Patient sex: M
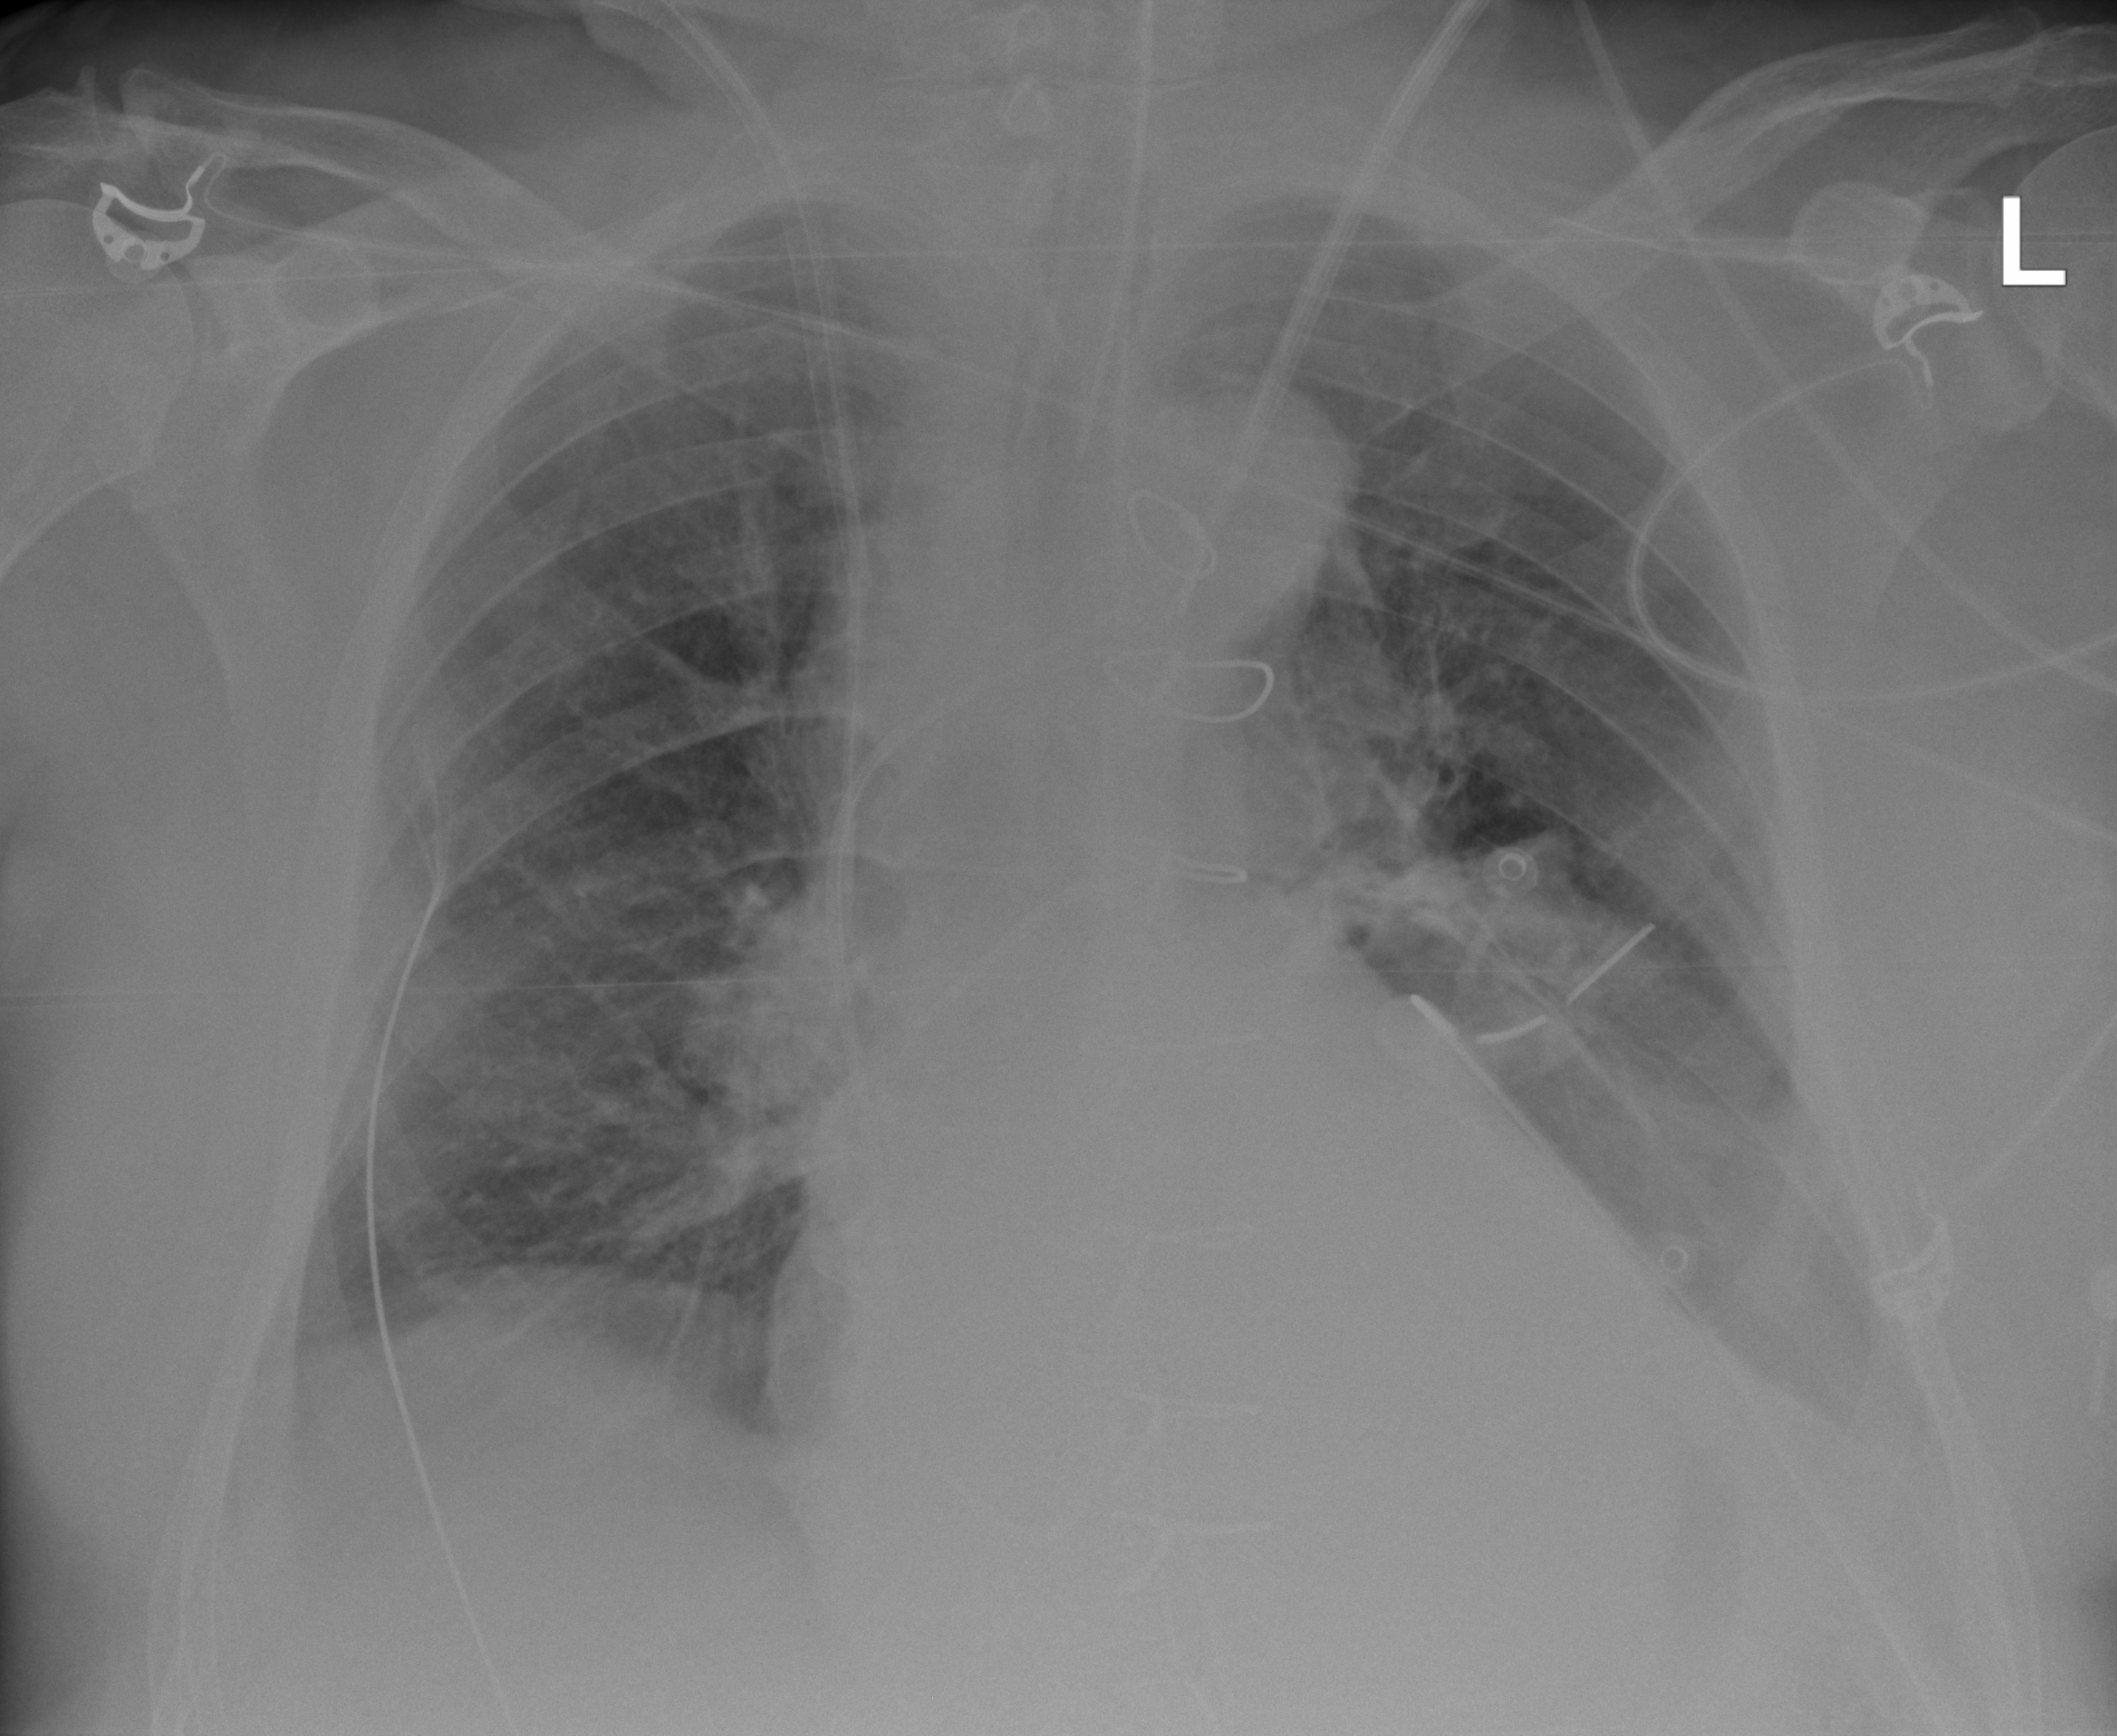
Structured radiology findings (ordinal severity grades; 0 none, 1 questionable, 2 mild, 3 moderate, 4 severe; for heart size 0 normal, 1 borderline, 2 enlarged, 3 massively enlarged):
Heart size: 2
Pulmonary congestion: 2
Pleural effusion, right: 0
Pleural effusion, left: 1
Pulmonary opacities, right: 0
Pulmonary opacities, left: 0
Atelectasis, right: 0
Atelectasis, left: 2